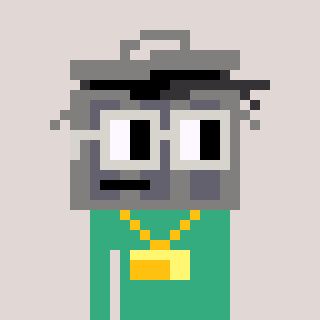
a pixel art character with square light gray glasses, a trashcan-shaped head and a teal-colored body on a warm background